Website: home-depot
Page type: delivery-shipping
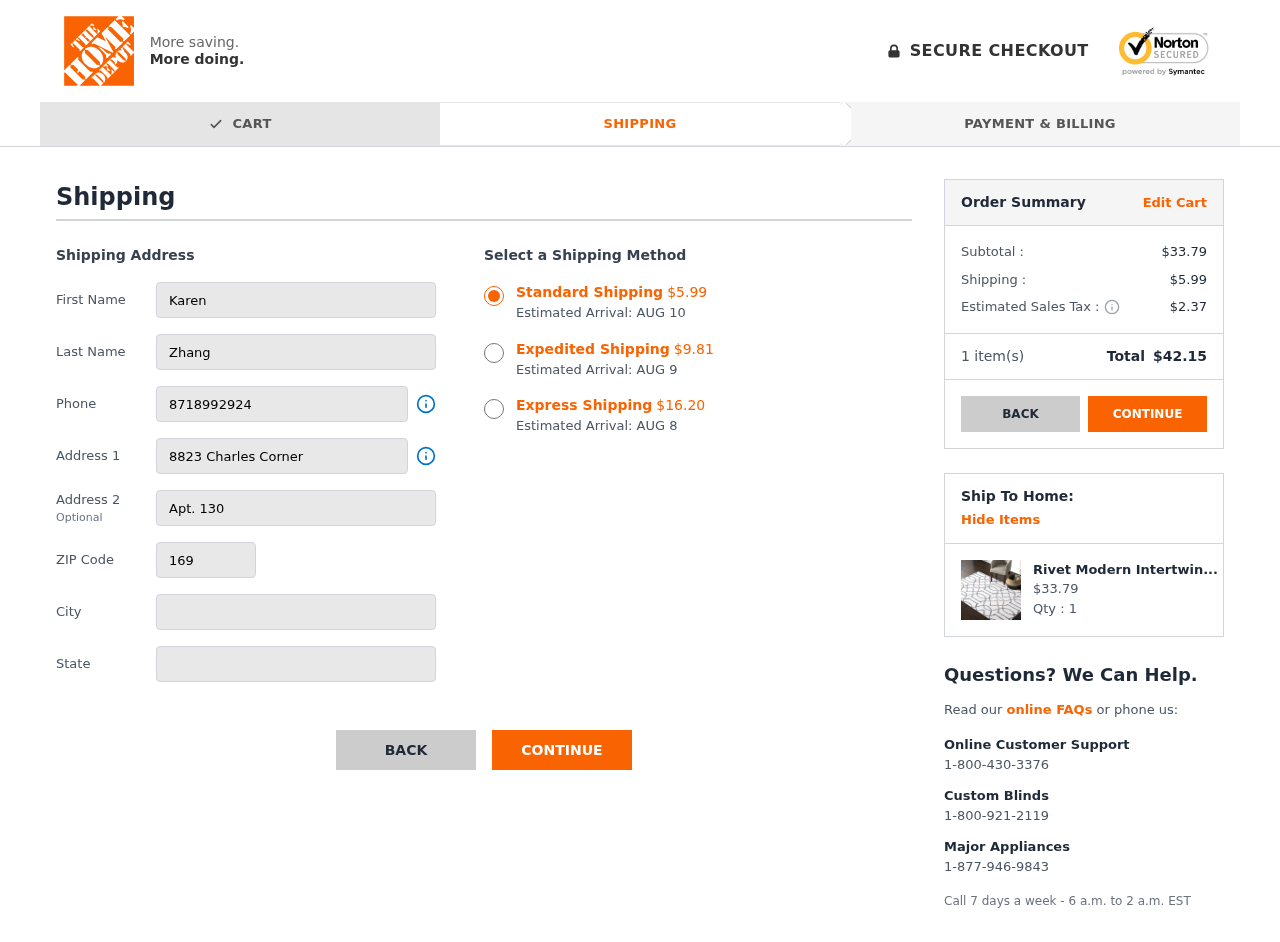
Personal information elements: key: PII_CITY
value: Port Lucasland
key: PII_FIRSTNAME
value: Karen
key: PII_LASTNAME
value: Zhang
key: PII_PHONE
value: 8718992924
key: PII_POSTCODE
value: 16951
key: PII_STATE
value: North Dakota
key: PII_STREET
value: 8823 Charles Corner
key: PII_STREET2
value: Apt. 130
Product elements: key: PRODUCT1_NAME
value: Rivet Modern Intertwined Wool Rug, 5' x 8', Silver
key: PRODUCT1_PRICE
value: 33.79
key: PRODUCT1_QUANTITY
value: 1
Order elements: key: ORDER_SHIPPING_COST_STANDARD
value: $5.99
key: ORDER_DELIVERY_DATE
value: AUG 10
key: ORDER_SHIPPING_COST_EXPEDITED
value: $9.81
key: ORDER_DELIVERY_DATE_EXPEDITED
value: AUG 9
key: ORDER_SHIPPING_COST_EXPRESS
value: $16.20
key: ORDER_DELIVERY_DATE_EXPRESS
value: AUG 8
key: ORDER_SUBTOTAL
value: $33.79
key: ORDER_SHIPPING_COST
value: $5.99
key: ORDER_TAX
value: $2.37
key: ORDER_NUM_ITEMS
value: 1
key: ORDER_TOTAL
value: $42.15